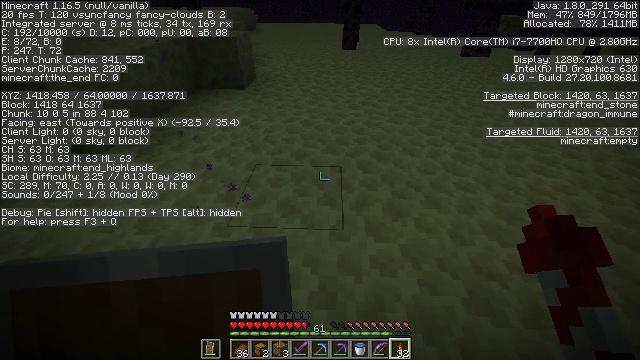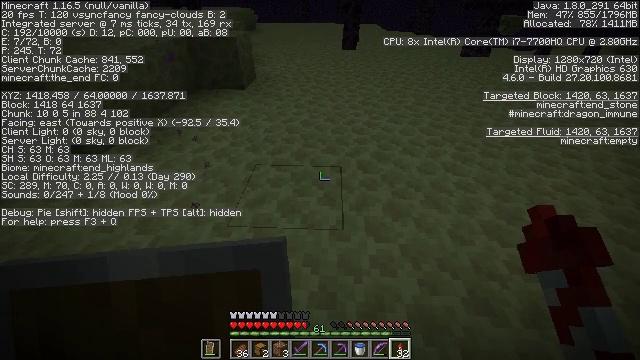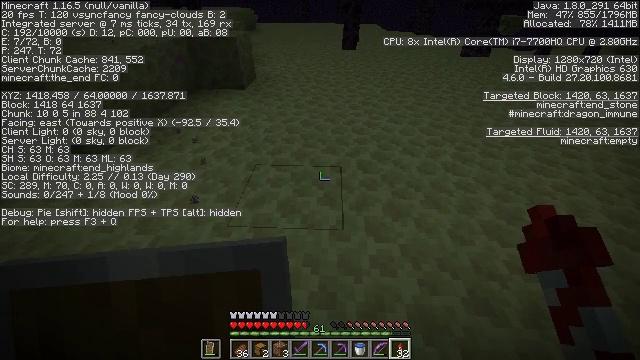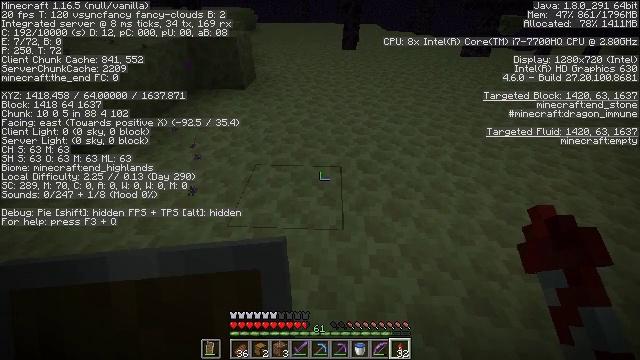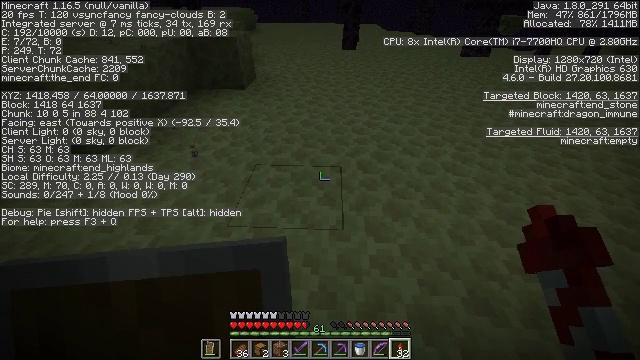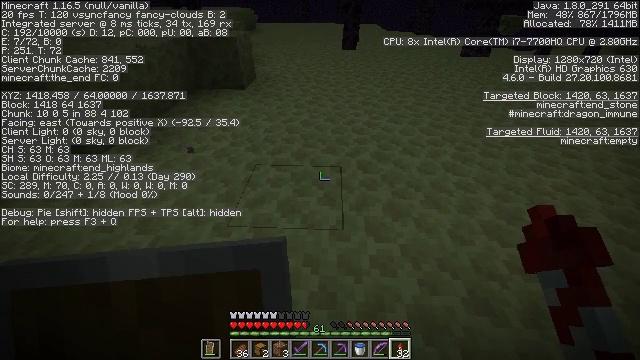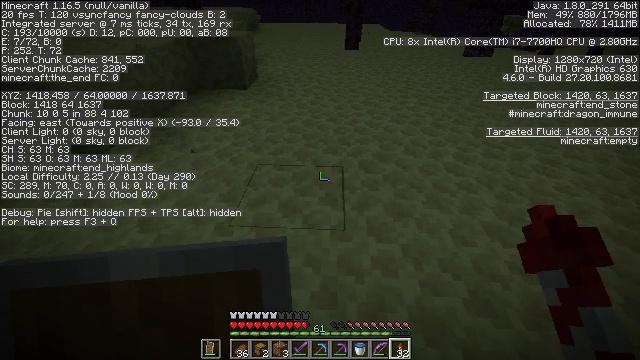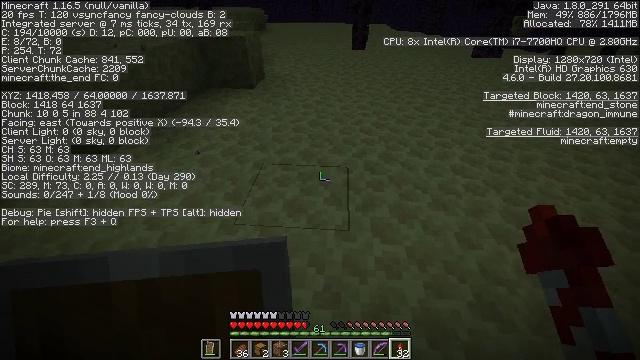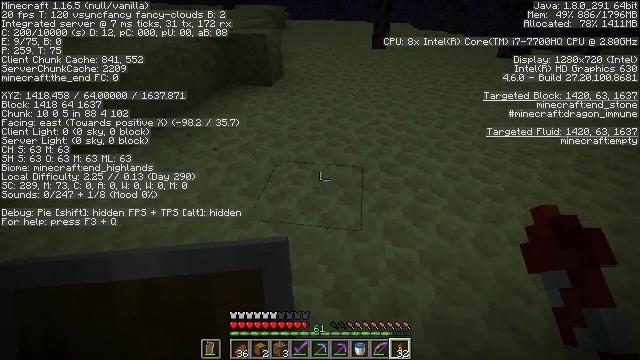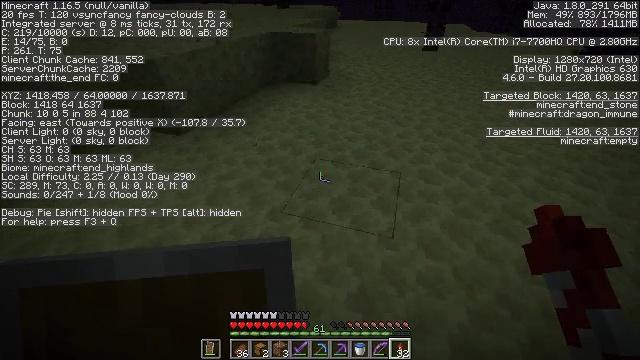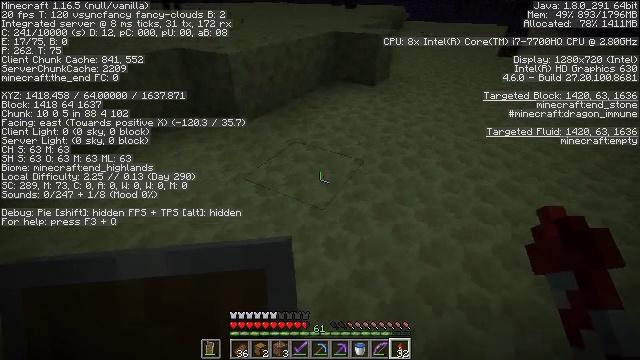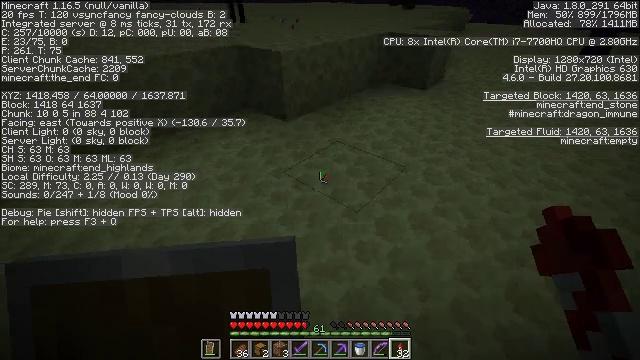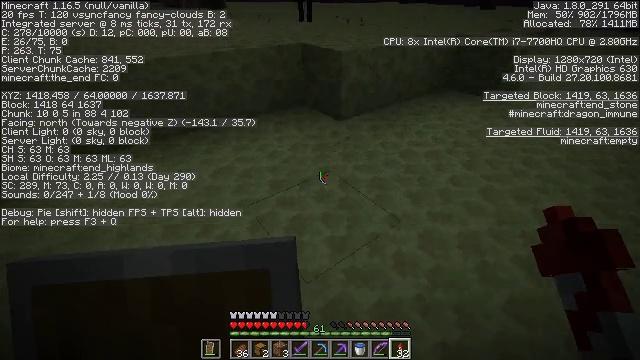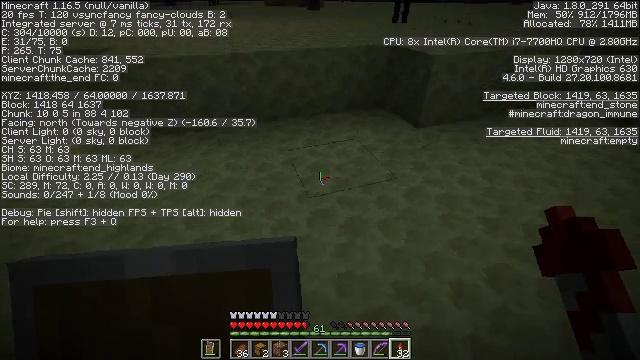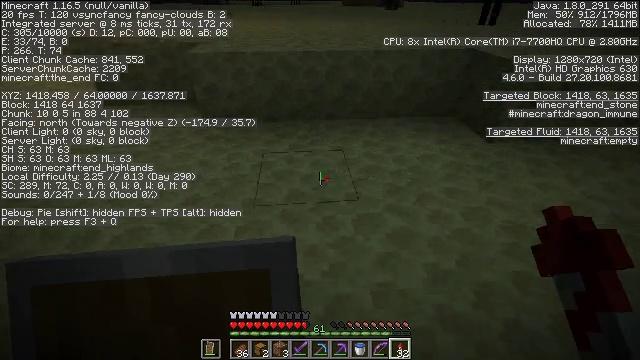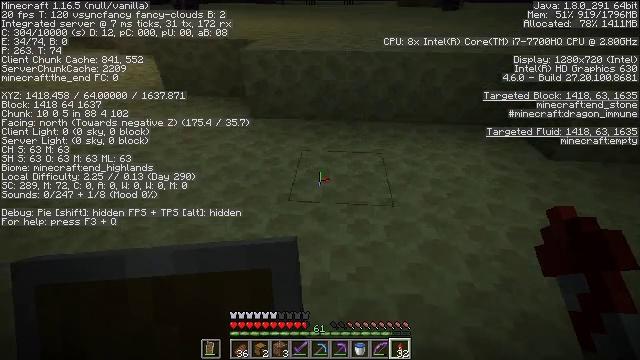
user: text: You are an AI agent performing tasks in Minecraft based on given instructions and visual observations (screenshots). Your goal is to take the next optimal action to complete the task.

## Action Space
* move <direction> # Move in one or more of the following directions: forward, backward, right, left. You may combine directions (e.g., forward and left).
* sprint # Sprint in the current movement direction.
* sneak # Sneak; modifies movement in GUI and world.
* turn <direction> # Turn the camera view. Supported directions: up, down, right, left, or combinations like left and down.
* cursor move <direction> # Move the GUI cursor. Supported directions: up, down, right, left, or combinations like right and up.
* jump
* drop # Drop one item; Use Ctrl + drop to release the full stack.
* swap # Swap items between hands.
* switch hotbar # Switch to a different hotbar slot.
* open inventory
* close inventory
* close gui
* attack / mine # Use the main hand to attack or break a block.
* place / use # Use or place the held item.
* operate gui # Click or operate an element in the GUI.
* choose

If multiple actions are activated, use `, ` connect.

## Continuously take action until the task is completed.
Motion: motion action
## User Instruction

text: Destroy the end rod to pick it up.
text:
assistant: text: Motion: no_op
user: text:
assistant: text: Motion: no_op
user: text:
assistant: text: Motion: no_op
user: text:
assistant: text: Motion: no_op
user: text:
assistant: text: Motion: no_op
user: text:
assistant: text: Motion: no_op
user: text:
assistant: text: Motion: turn left
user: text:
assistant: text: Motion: turn left
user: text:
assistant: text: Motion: turn left
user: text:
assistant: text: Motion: turn left
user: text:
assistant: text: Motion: turn left
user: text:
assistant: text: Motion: turn left
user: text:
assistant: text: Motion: turn left
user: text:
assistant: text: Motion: turn left
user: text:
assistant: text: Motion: turn left
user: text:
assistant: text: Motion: turn left
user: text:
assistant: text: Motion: turn left
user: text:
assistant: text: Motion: turn left
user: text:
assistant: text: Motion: turn left
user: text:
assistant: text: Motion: turn left
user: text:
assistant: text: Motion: turn left and up
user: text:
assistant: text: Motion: turn left
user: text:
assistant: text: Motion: turn left and up
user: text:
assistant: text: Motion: turn left
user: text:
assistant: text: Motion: turn left and up
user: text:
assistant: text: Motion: turn left and up
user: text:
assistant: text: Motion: turn left
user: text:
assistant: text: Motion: no_op
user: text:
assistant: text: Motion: no_op
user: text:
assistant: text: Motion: no_op